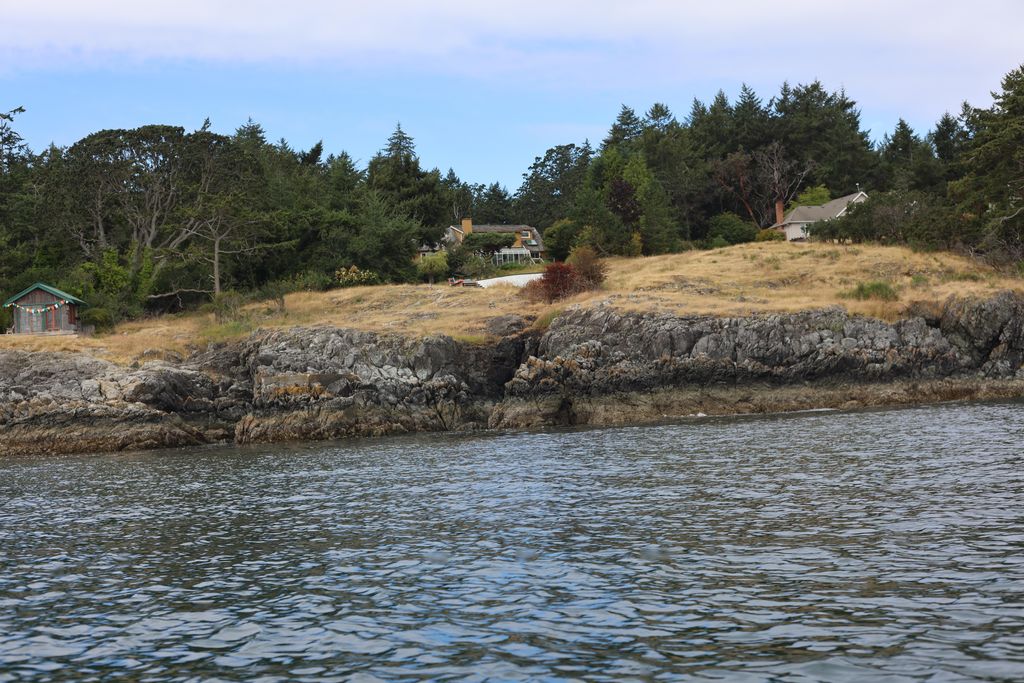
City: victoria